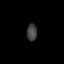
Tissue: skin
Cell type: Epithelial cells
Senescence score: 0.2221
Nuclear area (px): 170
Mean DAPI intensity: 65.606